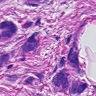
Metastatic tissue present: yes